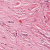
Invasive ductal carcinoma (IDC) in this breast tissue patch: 1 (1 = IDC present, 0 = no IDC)